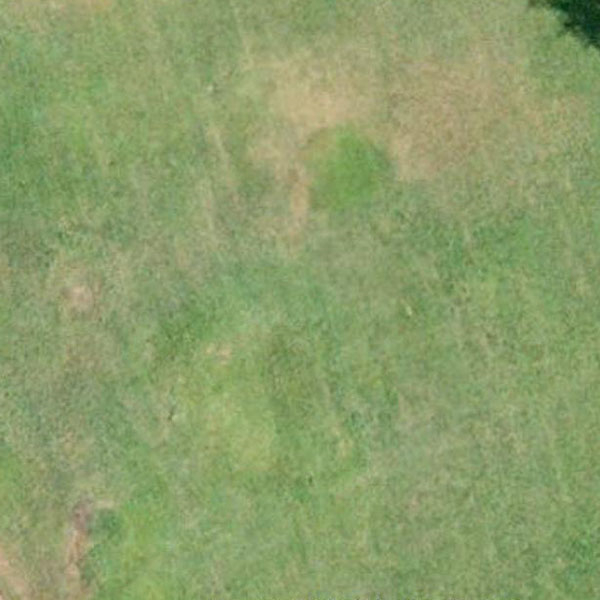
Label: Meadow